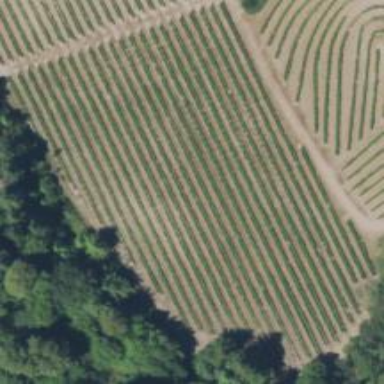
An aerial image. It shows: Vineyard where grapes are grown.